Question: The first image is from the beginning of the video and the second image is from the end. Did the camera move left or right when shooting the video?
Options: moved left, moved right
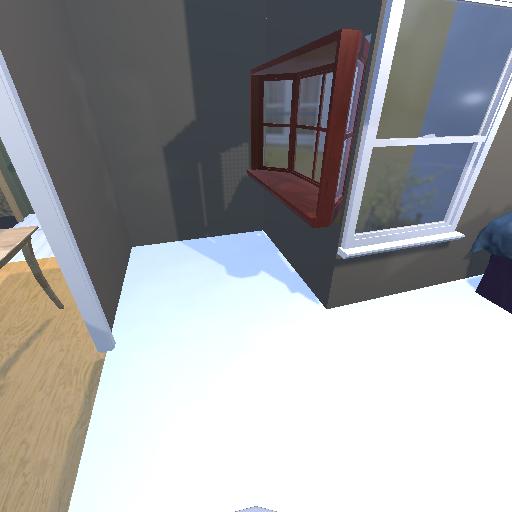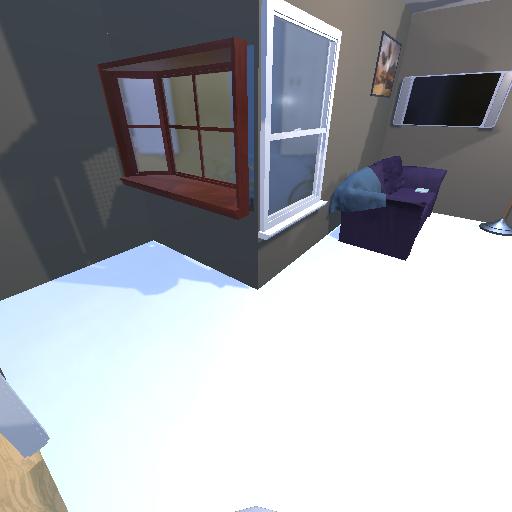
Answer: moved left